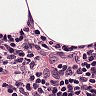
Metastatic tissue present: no